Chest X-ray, PA view. Patient: 39 years old, sex M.
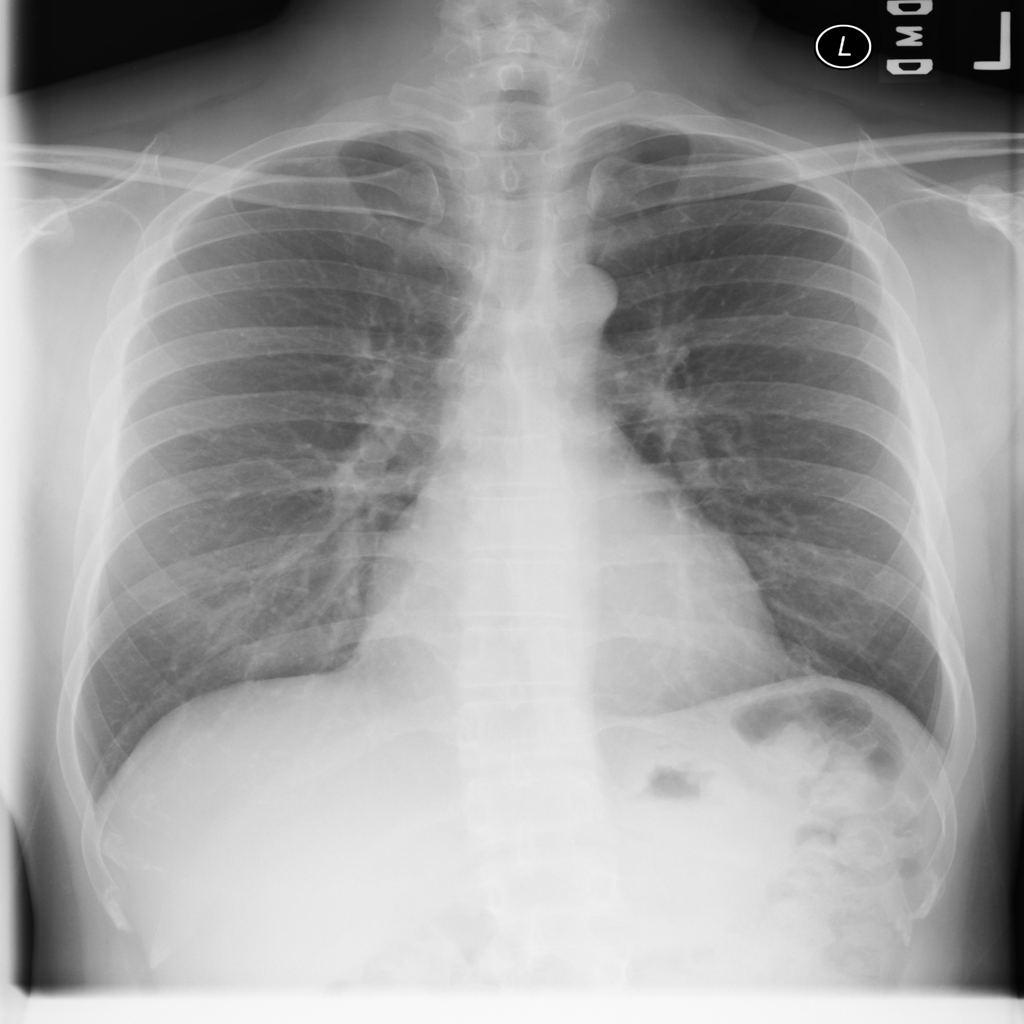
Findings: No Finding